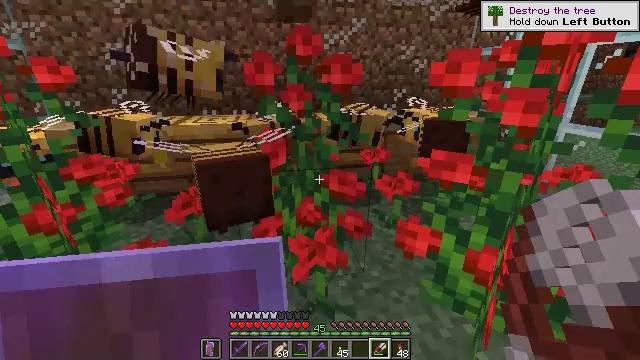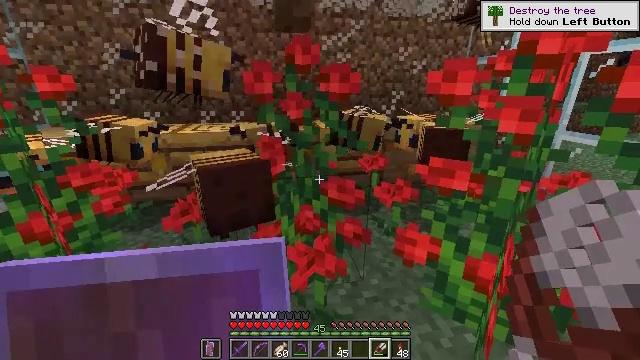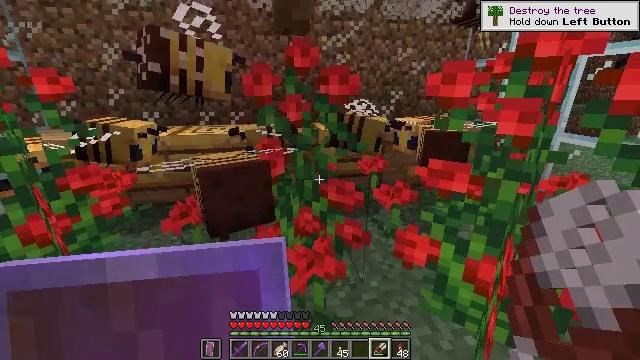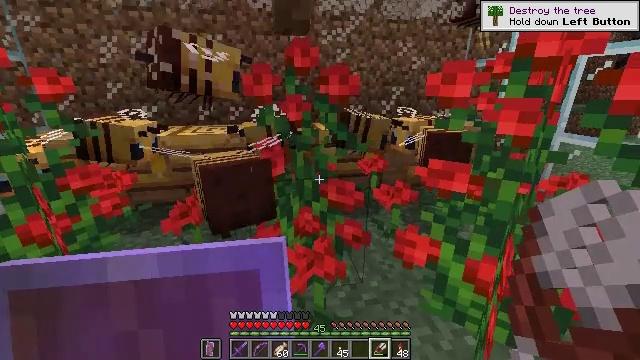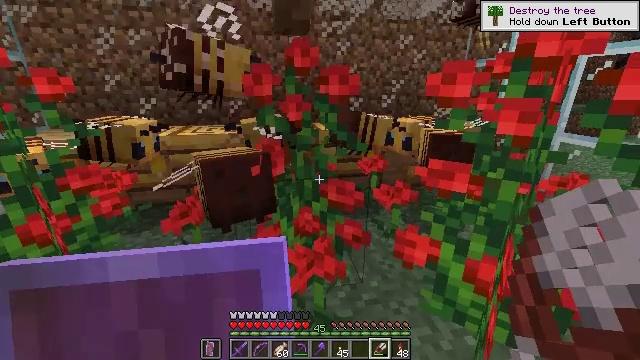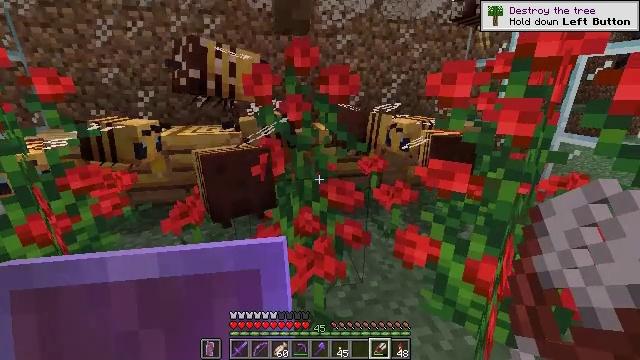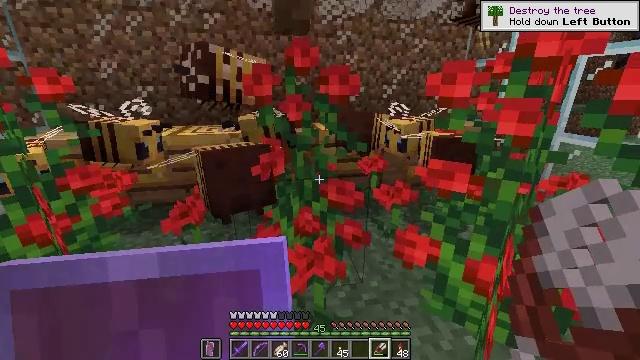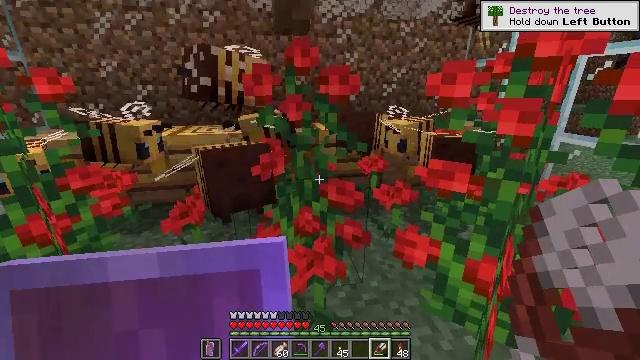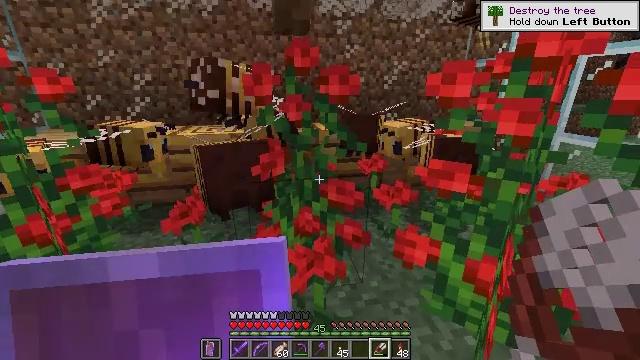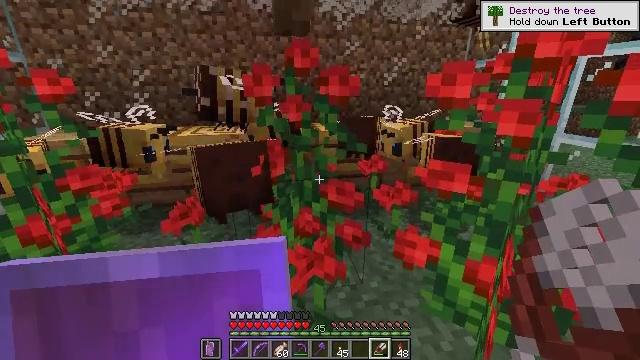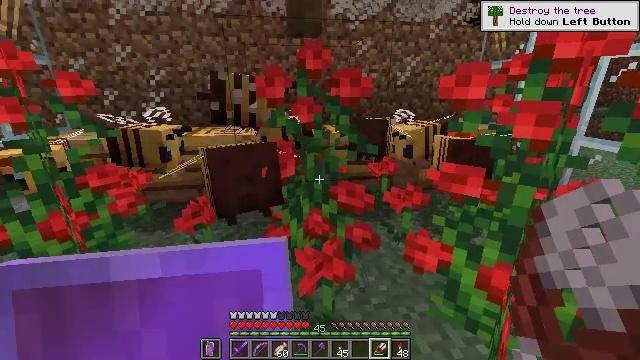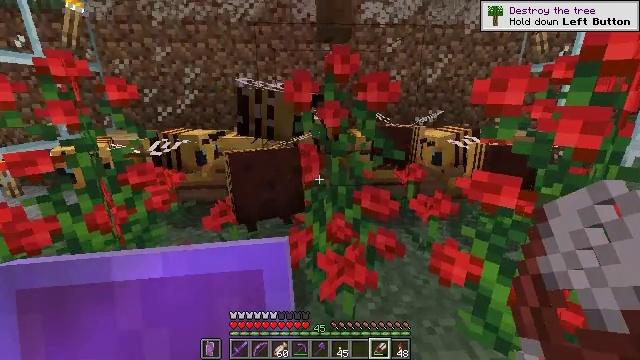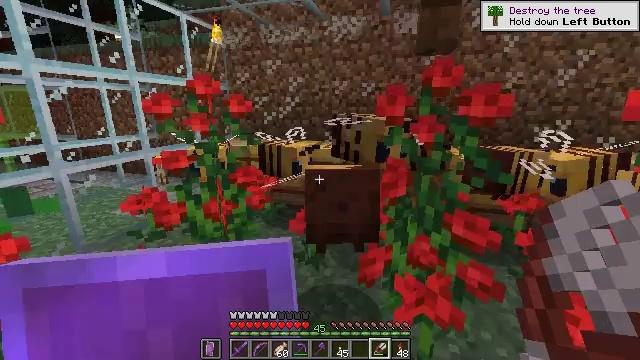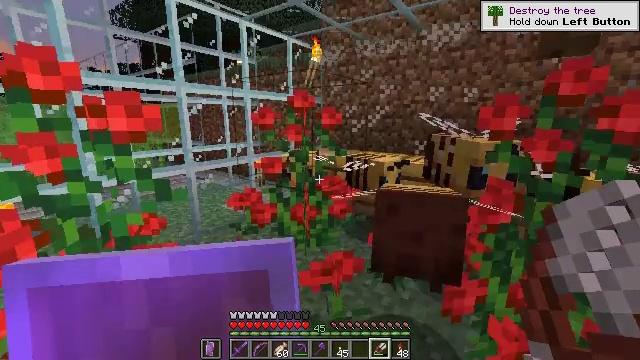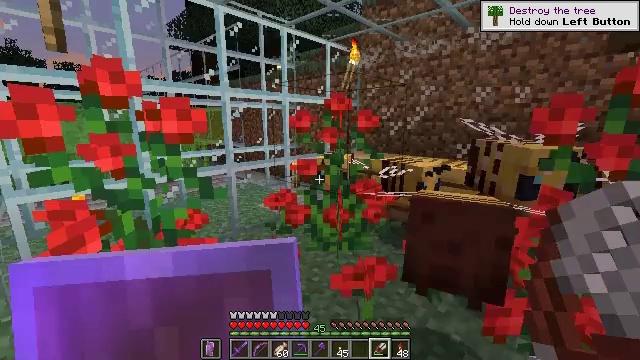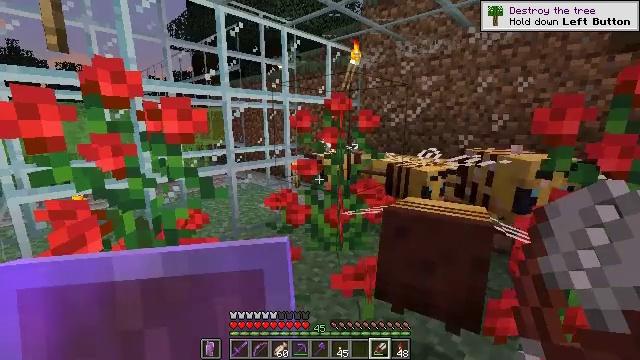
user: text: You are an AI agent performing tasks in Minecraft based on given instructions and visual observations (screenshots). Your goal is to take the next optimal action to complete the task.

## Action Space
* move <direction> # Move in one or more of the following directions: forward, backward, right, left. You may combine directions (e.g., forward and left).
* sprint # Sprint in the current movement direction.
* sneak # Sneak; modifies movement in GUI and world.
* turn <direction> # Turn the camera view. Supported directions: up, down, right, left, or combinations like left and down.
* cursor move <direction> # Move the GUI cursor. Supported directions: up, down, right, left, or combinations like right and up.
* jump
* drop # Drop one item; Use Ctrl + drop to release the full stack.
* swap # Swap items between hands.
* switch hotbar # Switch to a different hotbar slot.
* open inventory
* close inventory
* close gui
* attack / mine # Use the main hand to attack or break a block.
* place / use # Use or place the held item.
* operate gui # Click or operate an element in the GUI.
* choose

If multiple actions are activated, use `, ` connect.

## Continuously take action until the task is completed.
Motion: motion action
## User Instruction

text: Collect the light blue shulker box into your inventory.
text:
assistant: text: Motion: turn up
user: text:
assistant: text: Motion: no_op
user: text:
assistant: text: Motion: no_op
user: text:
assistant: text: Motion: no_op
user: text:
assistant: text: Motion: no_op
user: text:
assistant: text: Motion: no_op
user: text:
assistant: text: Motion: no_op
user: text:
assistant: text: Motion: no_op
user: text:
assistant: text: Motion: no_op
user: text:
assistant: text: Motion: turn left
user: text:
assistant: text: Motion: turn left
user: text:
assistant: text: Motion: turn left and up
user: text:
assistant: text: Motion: turn left and up
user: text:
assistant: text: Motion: turn left
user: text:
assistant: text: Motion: no_op
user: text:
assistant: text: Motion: no_op
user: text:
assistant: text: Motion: no_op
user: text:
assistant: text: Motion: no_op
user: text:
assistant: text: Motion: move forward
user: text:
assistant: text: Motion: move forward
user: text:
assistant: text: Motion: move forward
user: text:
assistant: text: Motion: move forward
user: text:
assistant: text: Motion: move forward
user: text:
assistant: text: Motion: move forward and move left
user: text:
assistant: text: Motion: move forward and move left
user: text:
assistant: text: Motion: move forward and move left
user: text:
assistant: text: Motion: move forward and move left
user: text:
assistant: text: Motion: move forward and move left
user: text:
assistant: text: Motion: move forward and move left, turn right
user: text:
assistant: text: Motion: move forward, turn right